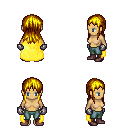
a pixel art fantasy rpg character, female body template, human, tanned skin, yellow cape, teal pants, blonde unkempt hairstyle, metal gloves, maroon shoes, four views (front, back, left, right), 2x2 character sprite sheet, small pixel art, hard edges, no anti-aliasing